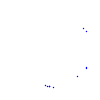
Particle: kaon